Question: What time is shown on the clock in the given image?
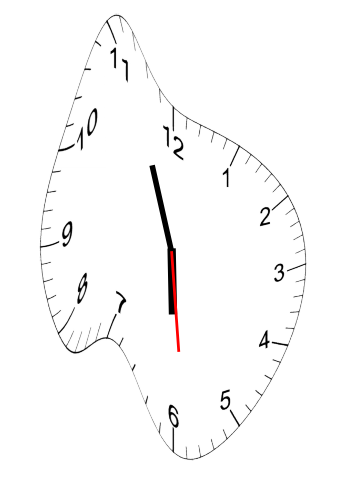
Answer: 05:56:29